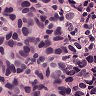
Metastatic tissue present: yes